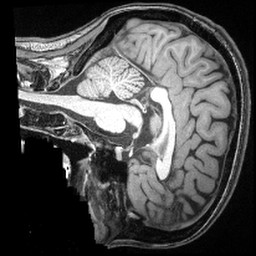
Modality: T1w
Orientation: sagittal
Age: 31
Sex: female
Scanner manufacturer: siemens
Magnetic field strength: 3 T
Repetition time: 2.4 s
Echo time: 0.00374 s